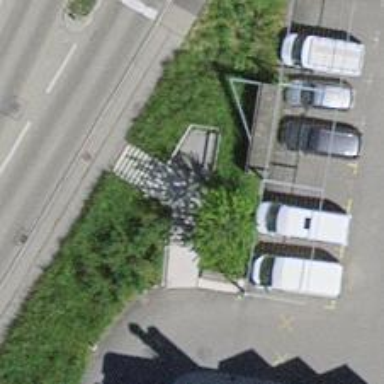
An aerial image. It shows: Set of steps on the road.